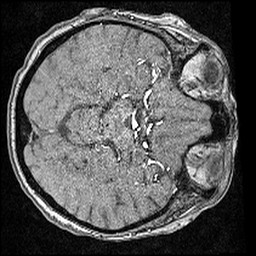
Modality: angio
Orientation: axial
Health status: ill
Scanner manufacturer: siemens
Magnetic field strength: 3 T
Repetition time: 0.023 s
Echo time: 0.00418 s